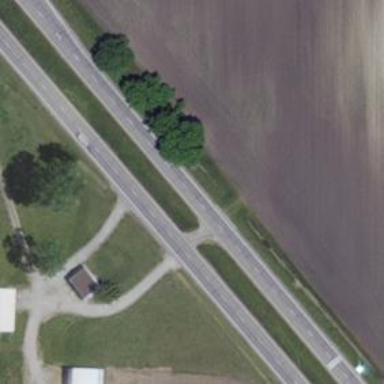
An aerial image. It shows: Primary highway.